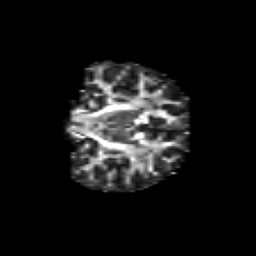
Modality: FA
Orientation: coronal
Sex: male
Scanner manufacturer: siemens
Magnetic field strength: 3 T
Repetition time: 5 s
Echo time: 0.071 s